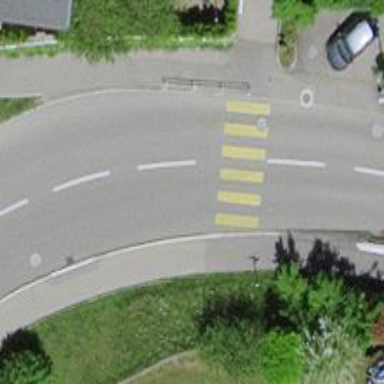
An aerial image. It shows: Uncontrolled crossing on the road.